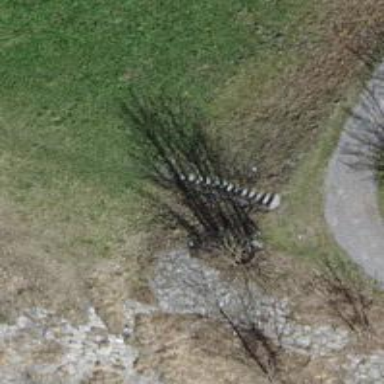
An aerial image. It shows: Set of concrete steps.